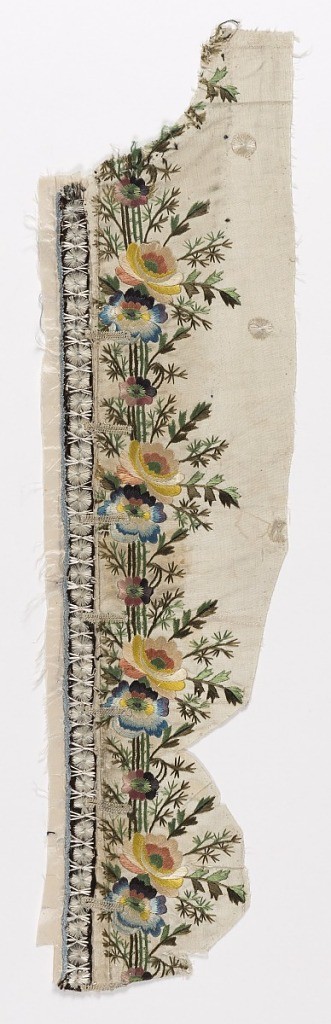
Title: Waistcoat fragments
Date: ca. 1770
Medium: silk Technique: satin stitch embroidery on taffeta
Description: Two fragments from the top central portion of an embroidered waistcoat. Design has flowers and leaves with one piece containing the buttonholes.